Question: I have these data that has two columns. As you can see in the graph, the data has too much noise. So, I want to discretize column "r" with size 5, and assign each row to its corresponding bin, then calculate the average of f for each bin.
'''
> dr
r f
1 65.06919 21.796
2 62.36986 22.836
3 59.81639 22.980
4 57.42822 22.061
5 55.22681 21.012
6 53.23533 21.274
7 51.47815 21.594
8 49.98000 22.117
9 48.76474 20.366
10 47.85394 18.991
11 47.26521 20.920
12 47.01064 20.161
13 47.09565 22.328
14 47.51842 19.610
15 48.27007 18.615
16 49.33559 21.753
17 50.69517 22.754
18 52.32590 22.096
19 54.20332 22.020
20 56.30275 22.111
21 58.60034 21.395
22 61.07373 22.635
23 63.70243 22.128
24 66.46804 21.698
25 62.24147 21.879
26 59.41380 21.637
27 56.72742 21.991
28 54.20332 21.535
29 51.86521 21.093
30 49.73932 20.496
31 47.85394 21.737
32 46.23851 21.890
33 44.92215 21.236
34 43.93177 19.997
35 43.28972 19.661
36 43.01163 20.692
37 43.10452 19.663
38 43.56604 19.273
39 44.38468 20.743
40 45.54119 22.604
41 47.01064 22.167
42 48.76474 20.427
43 50.77401 21.543
44 53.00943 21.391
45 55.44367 21.313
46 58.05170 22.501
47 60.81118 22.414
48 63.70243 22.920
49 59.54830 21.571
50 56.58622 22.454
51 53.75872 22.643
52 51.08816 20.219
53 48.60041 20.300
54 46.32494 19.832
55 44.29447 20.284
56 42.54409 21.284
57 41.10961 21.350
58 40.02499 20.784
59 39.31921 20.383
60 39.01282 20.508
61 39.11521 19.413
62 39.62323 20.043
63 40.52160 18.583
64 41.78516 19.512
65 43.38202 20.849
66 45.27693 21.349
67 47.43416 20.734
68 49.81967 22.055
69 52.40229 22.108
70 55.15433 23.184
71 58.05170 23.147
72 61.07373 23.207
73 57.00877 21.467
74 53.90733 21.549
75 50.93133 23.035
76 48.10405 20.684
77 45.45327 20.189
78 43.01163 19.304
79 40.81666 19.739
80 38.91015 20.976
81 37.33631 21.305
82 36.13862 21.319
83 35.35534 20.133
84 35.01428 20.179
85 35.12834 20.634
86 35.69314 22.478
87 36.68787 21.608
88 38.07887 20.964
89 39.82462 18.409
90 41.88078 20.627
91 44.20407 20.980
92 46.75468 22.206
93 49.49747 21.828
94 52.40229 20.844
95 55.44367 21.619
96 58.60034 21.498
97 54.64430 19.433
98 51.40039 21.293
99 48.27007 20.687
100 45.27693 21.377
101 42.44997 21.282
102 39.82462 20.910
103 37.44329 18.810
104 35.35534 21.223
105 33.61547 20.197
106 32.28002 20.765
107 31.40064 19.781
108 31.01612 20.536
109 31.14482 21.245
110 31.78050 21.117
111 32.89377 20.303
112 34.43835 20.795
113 36.35932 20.754
114 38.60052 21.025
115 41.10961 20.924
116 43.84062 21.475
117 46.75468 21.435
118 49.81967 20.380
119 53.00943 21.590
120 56.30275 20.743
121 52.47857 20.600
122 49.09175 20.818
123 45.80393 21.514
124 42.63801 21.922
125 39.62323 21.469
126 36.79674 22.186
127 34.20526 19.625
128 31.90611 19.703
129 29.96665 18.793
130 28.46050 18.912
131 27.45906 19.239
132 27.01851 18.467
133 27.16616 18.974
134 27.89265 20.090
135 29.15476 19.155
136 30.88689 20.526
137 33.01515 20.273
138 35.46830 19.956
139 38.18377 21.547
140 41.10961 21.260
141 44.20407 20.802
142 47.43416 19.719
143 50.77401 21.645
144 54.20332 18.957
145 50.53712 21.410
146 47.01064 20.536
147 43.56604 20.963
148 40.22437 20.775
149 37.01351 22.257
150 33.97058 21.868
151 31.14482 18.907
152 28.60070 19.644
153 26.41969 17.694
154 24.69818 17.883
155 23.53720 17.975
156 23.02173 18.778
157 23.19483 18.896
158 24.04163 19.561
159 25.49510 20.137
160 27.45906 19.922
161 29.83287 19.574
162 32.52691 19.029
163 35.46830 20.356
164 38.60052 20.330
165 41.88078 20.005
166 45.27693 20.006
167 48.76474 21.056
168 52.32590 20.143
169 48.84670 22.094
170 45.18849 21.252
171 41.59327 22.023
172 38.07887 21.563
173 34.66987 21.408
174 31.40064 21.334
175 28.31960 19.855
176 25.49510 18.648
177 23.02173 17.397
178 21.02380 17.311
179 19.64688 16.714
180 19.02630 18.152
181 19.23538 18.187
182 20.24846 19.910
183 21.95450 20.451
184 24.20744 19.820
185 26.87006 19.862
186 29.83287 19.987
187 33.01515 19.363
188 36.35932 19.498
189 39.82462 19.121
190 43.38202 20.479
191 47.01064 20.311
192 50.69517 21.666
193 47.43416 21.995
194 43.65776 23.158
195 39.92493 24.632
196 36.24914 23.273
197 32.64966 22.535
198 29.15476 19.933
199 25.80698 18.277
200 22.67157 16.169
'''

So, to walk trhough the procedure, looking at each row starting from row 1 would be assigned to bin [65-70], row 2 would be on in [60-65] ...
then for the final result, I want the middle point of each bin and the average of its f values. S, with that I can draw a line for f as a function of f(r)
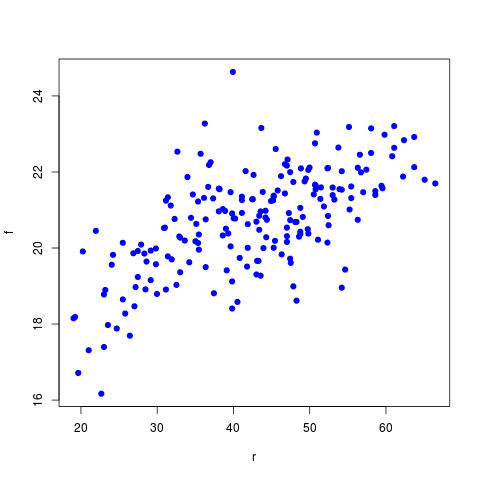
Answer: Alternatively, you can use the wonderful 'plyr' package.
'''
library(plyr)
ddply(df, .(cut(df$r, 5)), colwise(mean))
'''
However, if you have to ask a question like the above, you are just fine with the 'tapply' solution.